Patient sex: F
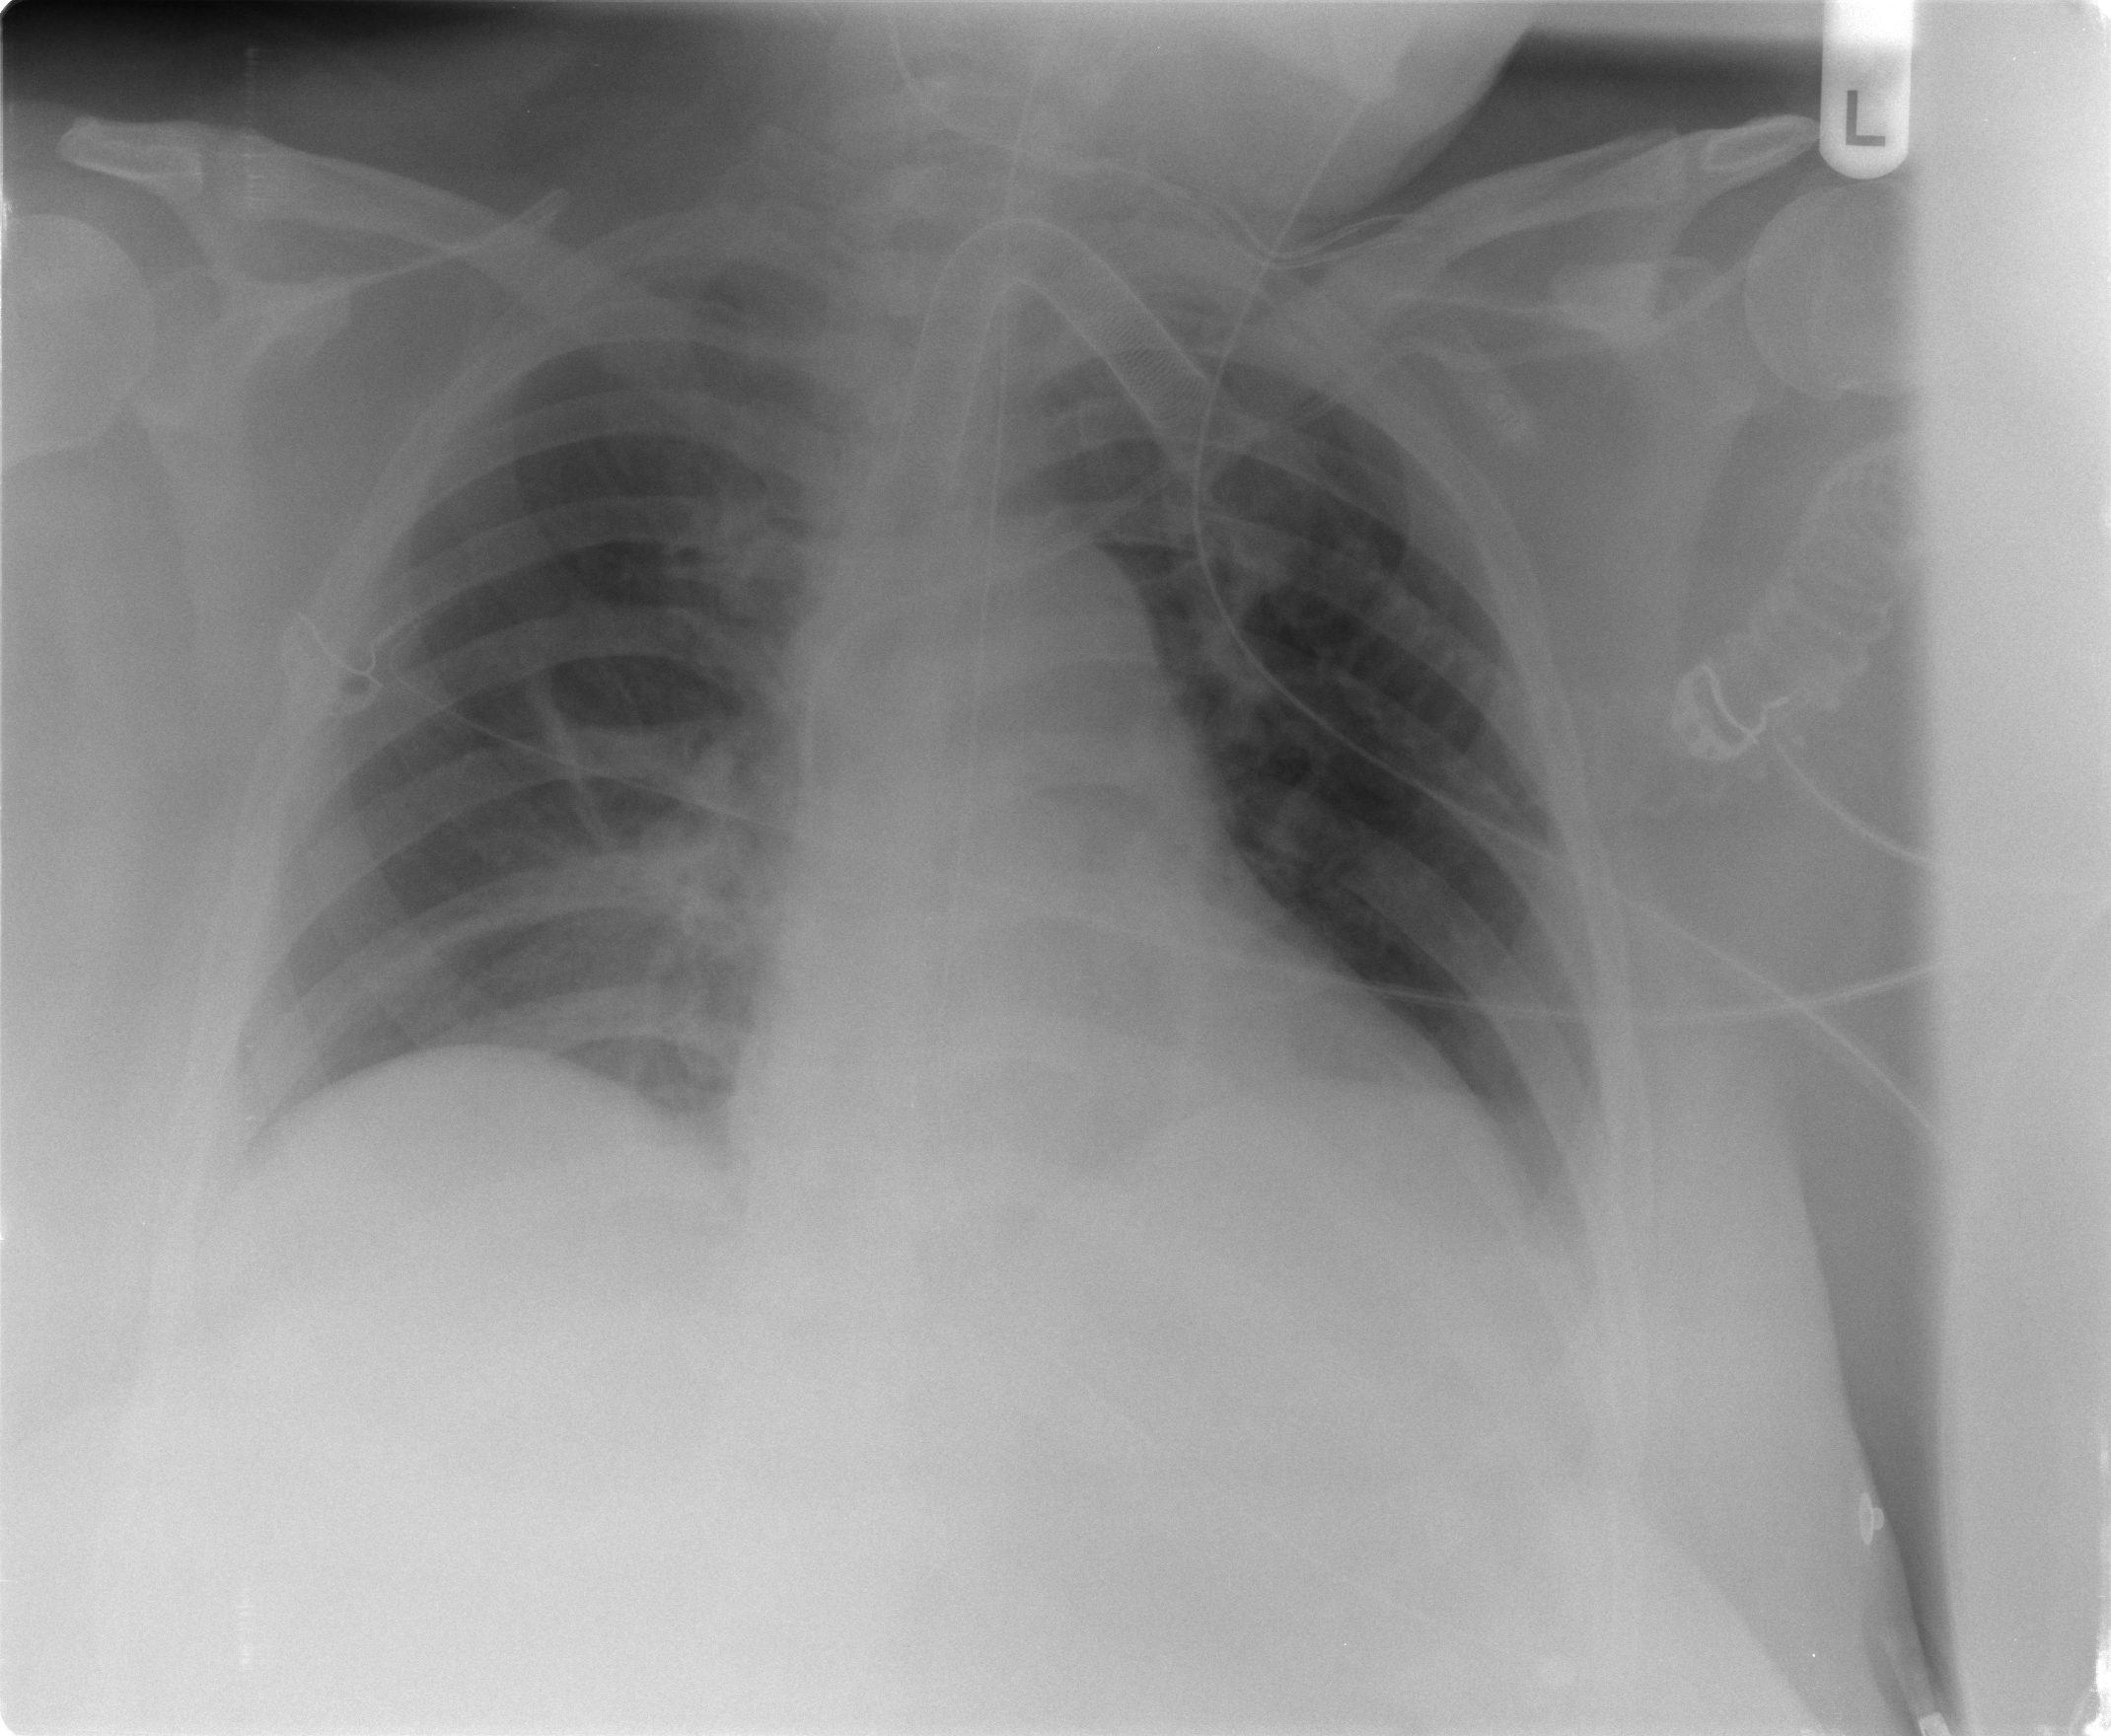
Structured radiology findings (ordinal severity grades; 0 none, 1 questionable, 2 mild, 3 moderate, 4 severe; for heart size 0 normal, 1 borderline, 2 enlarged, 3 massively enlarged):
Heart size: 0
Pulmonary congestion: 0
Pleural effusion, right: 0
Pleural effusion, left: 0
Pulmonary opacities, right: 0
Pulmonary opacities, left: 0
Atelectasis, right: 1
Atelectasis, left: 0